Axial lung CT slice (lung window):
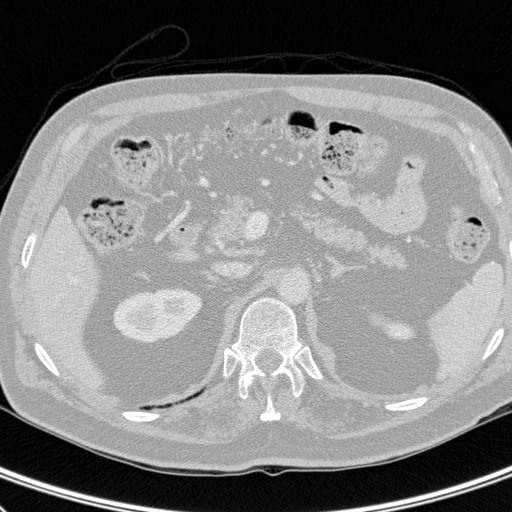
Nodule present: no